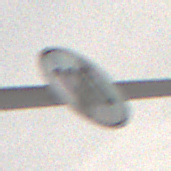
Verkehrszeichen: EndeGeschwindigkeit110
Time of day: MorningAfternoon
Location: Outdoor (Nature)
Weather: Overcast
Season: Winter
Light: Natural